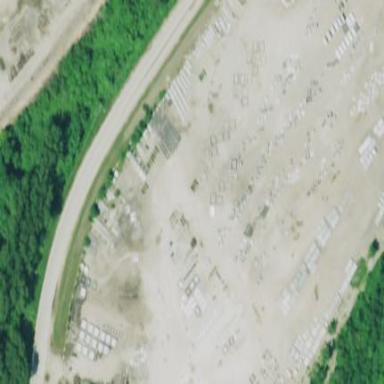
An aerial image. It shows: Industrial area with man-made structures.